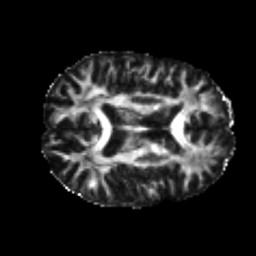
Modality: FA
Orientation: axial
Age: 26
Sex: male
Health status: healthy
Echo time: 0.074 s